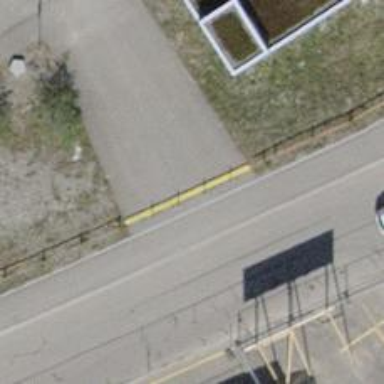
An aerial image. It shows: Bollard.